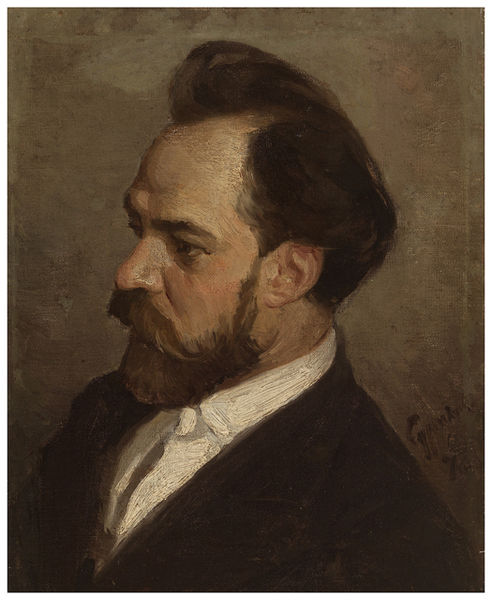
Titel: Portrait of a Gentleman
Künstler: Vasilii Surikov
Standort: Amherst (Massachusetts, USA)
Institution: Mead Art Museum, Amherst College
Schlagwörter: dunkel, gemälde, mann, weiß, braun, licht, nase, ohr, profil, schwarz, stirn, ölbild, blick, beige, alt, anzug, bart, hemd, jacke, augen, falten, kragen, vollbart, bildnis, portrait, porträt, signatur, öl, haare, augenbrauen, locke, ölgemälde, brauen, revers, künstler, selbstbildnis, geheimratsecken, haartolle, tolle, weisses hemd, denkerstirn, mann mit bart, charakterkopf, braune wand